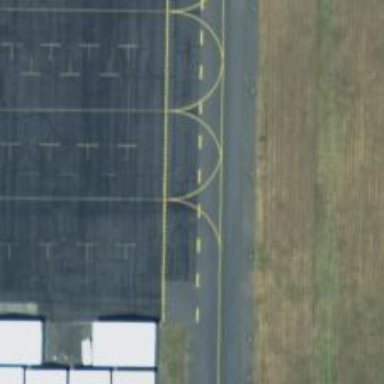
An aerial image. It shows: View of taxiway at the airport.